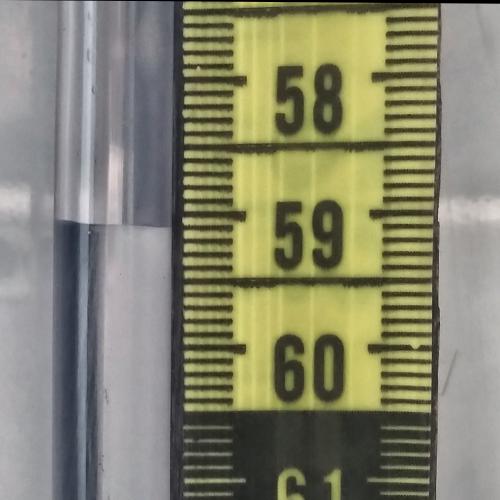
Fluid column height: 59.1 cm